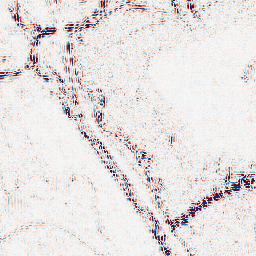
Category: wavelet
Decomposition family: wavelet_biorthogonal
Decomposition parameters: wavelet: bior2.4
level: 2
Upsampling method: bilinear
Upsampling parameters: scale: 4
Upsampling scale: 4